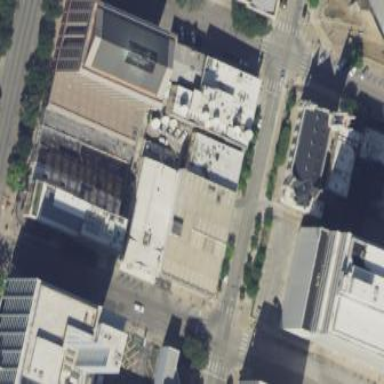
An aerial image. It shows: Building.